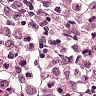
Metastatic tissue present: yes